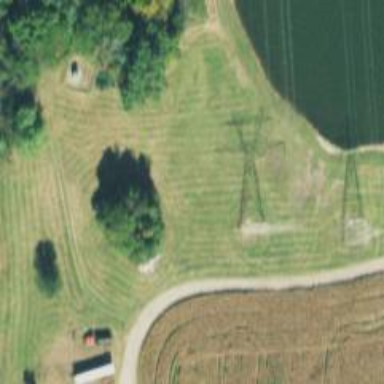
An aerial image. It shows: Lattice structure tower used for power transmission.